Question: Have a group of documents I'd like to make draggable via JQuery, and eventually sortable.

Those boxs are pure CSS generated and like I said I'd like to keep them the same but draggable. As it is now those notes based off a mongoid db and I can create and destroy successfully using ajax, of course. but I've yet had any luck getting any type of dragging to work. Below is the relevant code.
googling I, atleast hopelly, do not see any issues with code so maybe my jquery is corrupt?
If my code is correct what steps can I take to make sure query-ui is being properly loaded with draggable function...
Thank you for you help
application.js
'''
//= require jquery
//= require jquery-ui
//= require jquery_ujs
//= require bootstrap
//= require_tree .
'''
app/views/documents/_document
'''
<li>
<div id=<%= dom_id(document) %> class="document">
<div class="note">
<h2><%= document.title %></h2>
<p></p>
<%= link_to content_tag(:i, "", class: "icon-trash"), document, method: :delete, remote: true %>
</div>
</div>
</li>
'''
app/views/users/index.html.erb
'''
<div class="container">
<div class="content">
<div class="notes">
<ul>
<%= link_to documents_path, method: :post, remote: true do %>
<li>
<div class="note">
<h2> </h2>
<p>create</p>
</div>
</li>
<% end %>
</li>
<div id="documents">
<%= render @documents %>
</div>
</ul>
</div>
</div>
</div>
'''
/app/assets/javascripts/document.js.coffee
'''
JQuery ->
$( ".note" ).draggable();
'''
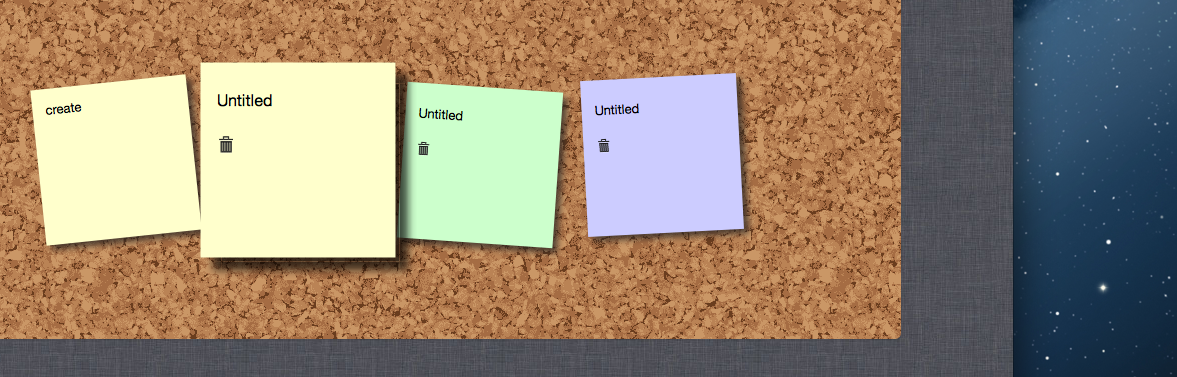
Answer: Found the problem, i had "JQuery ->" not "jQuery ->" -